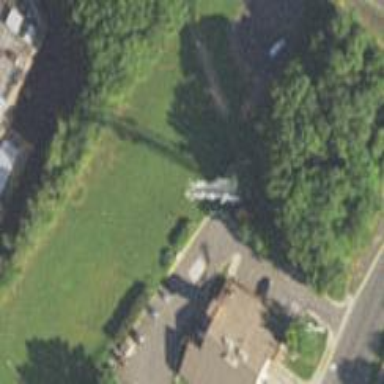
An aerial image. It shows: Communication mast tower.